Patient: sex M, age 28
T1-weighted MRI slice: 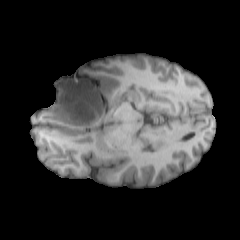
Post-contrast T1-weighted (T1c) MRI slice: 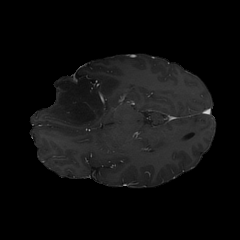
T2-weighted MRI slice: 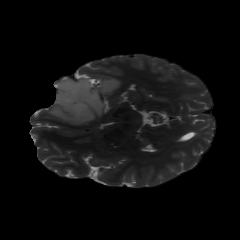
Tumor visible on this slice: yes
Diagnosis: Astrocytoma, IDH-mutant
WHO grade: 2